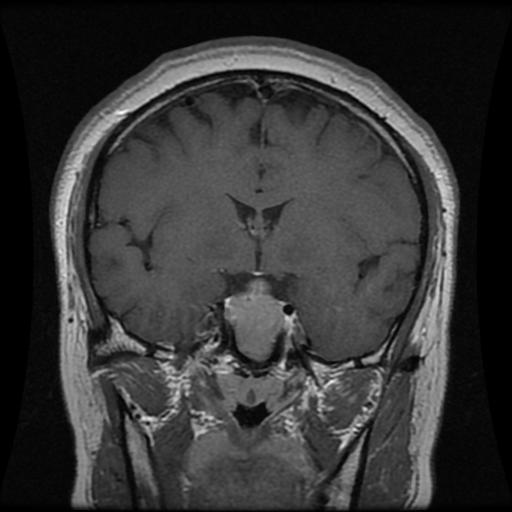
Label: pituitary